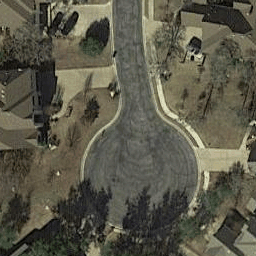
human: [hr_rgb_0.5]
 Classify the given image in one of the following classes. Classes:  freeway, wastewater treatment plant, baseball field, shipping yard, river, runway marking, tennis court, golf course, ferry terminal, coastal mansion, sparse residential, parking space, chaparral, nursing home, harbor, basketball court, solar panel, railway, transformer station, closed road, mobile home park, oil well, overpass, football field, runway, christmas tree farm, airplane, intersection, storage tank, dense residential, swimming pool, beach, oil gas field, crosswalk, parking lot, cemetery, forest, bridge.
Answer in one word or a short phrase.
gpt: closed road